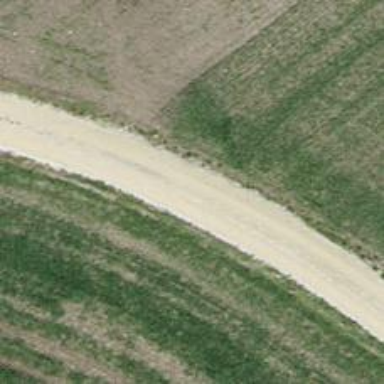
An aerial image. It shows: Gravel track with grade 2 tracktype.